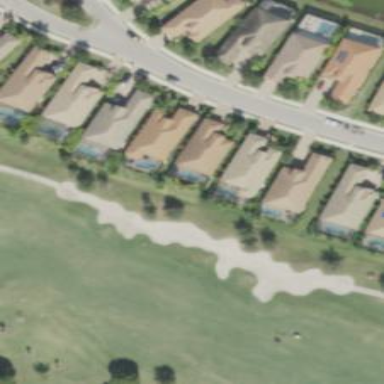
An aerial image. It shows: Golf bunker filled with sandy terrain.